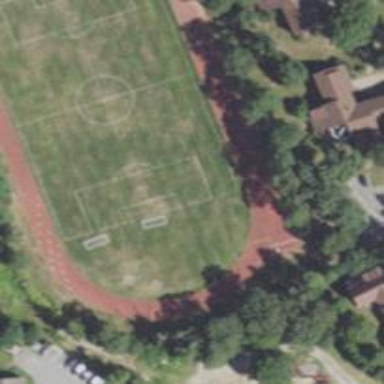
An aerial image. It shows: Soccer pitch designated for leisure and sports activities.